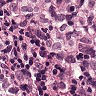
Metastatic tissue present: yes